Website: bh-photo
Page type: payment
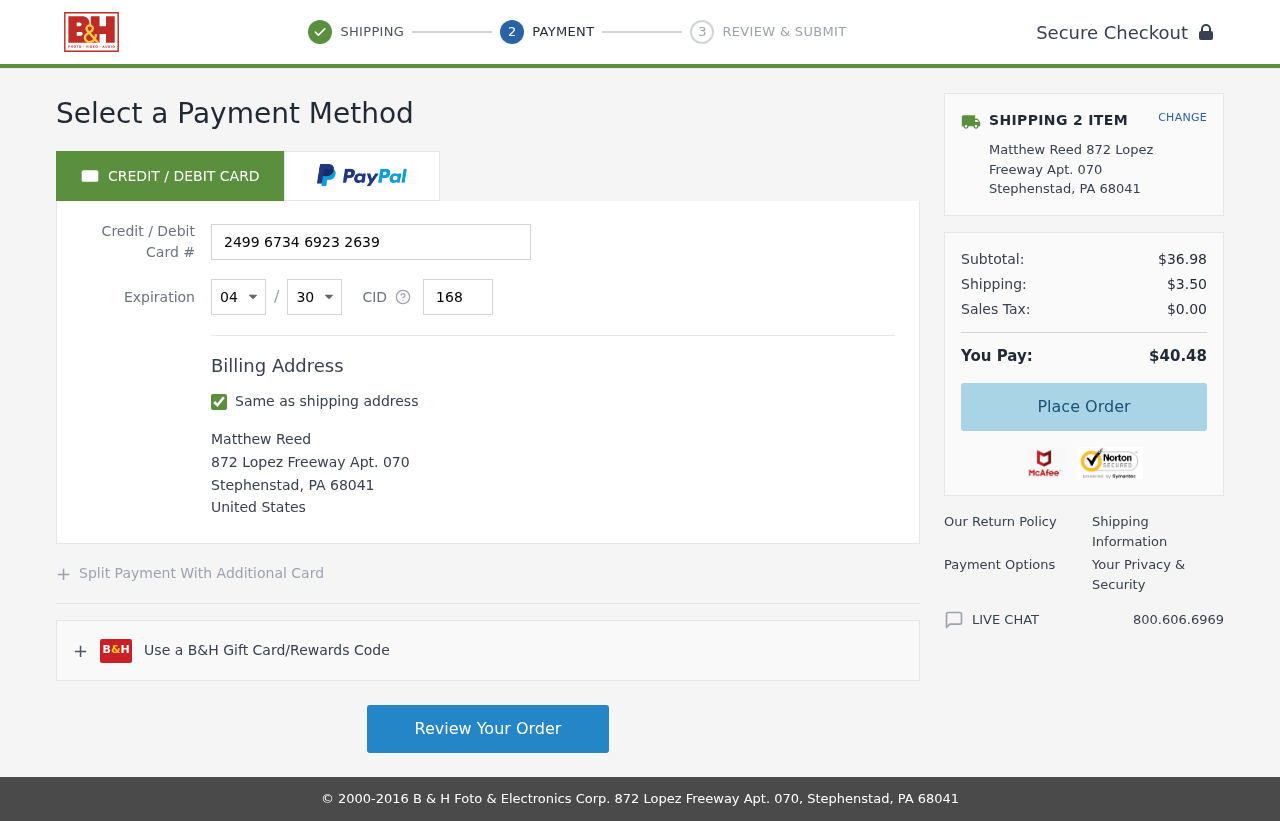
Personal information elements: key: PII_CARD_CVV
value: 168
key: PII_CARD_EXPIRY_MONTH
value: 04
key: PII_CARD_EXPIRY_YEAR
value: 30
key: PII_CARD_NUMBER
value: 2499 6734 6923 2639
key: PII_CITY
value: Stephenstad
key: PII_COUNTRY
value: United States
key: PII_FULLNAME
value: Matthew Reed
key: PII_POSTCODE
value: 68041
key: PII_STATE_ABBR
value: PA
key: PII_STREET
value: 872 Lopez Freeway Apt. 070
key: PII_FULLNAME2
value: Matthew Reed
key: PII_CITY2
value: Stephenstad
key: PII_STATE_ABBR2
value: PA
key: PII_POSTCODE_FULL
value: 68041
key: PII_POSTCODE_NUMERIC
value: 68041
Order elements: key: ORDER_NUM_ITEMS
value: SHIPPING 2 ITEM
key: ORDER_SUBTOTAL
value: $36.98
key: ORDER_SHIPPING_COST
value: $3.50
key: ORDER_TAX
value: $0.00
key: ORDER_TOTAL
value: $40.48